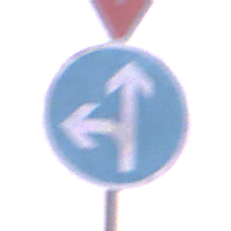
Verkehrszeichen: VorgeschriebeneFahrtrichtungGeradeausOderLinks
Zusatzzeichen oben: VorfahrtGewaehren
Umgebung: Outdoor, Nature
Tageszeit: SunriseSunset
Wetter: PartlyCloudy
Licht: Natural
Jahreszeit: NotSpecified
Kontrast: LowContrast